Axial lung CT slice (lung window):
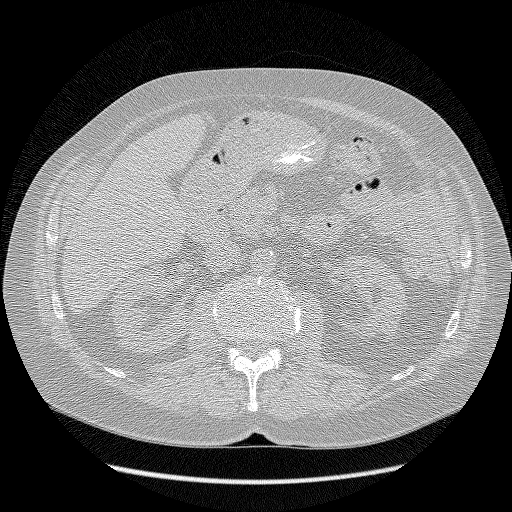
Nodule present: no